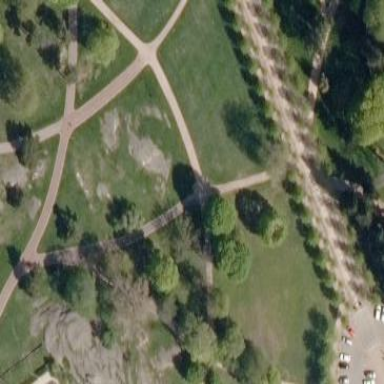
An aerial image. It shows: The area is covered with grass.